Question: Following problem. I just tried to draw little things with C#. I would like to do this with a Canvas. But even without Canvas the lines are shown blurry. The simplest thing, which already fails in a simple demo project, is following code:
'''
<UserControl x:Class="Drawing.MainPage"
xmlns="http://schemas.microsoft.com/winfx/2006/xaml/presentation"
xmlns:x="http://schemas.microsoft.com/winfx/2006/xaml"
xmlns:d="http://schemas.microsoft.com/expression/blend/2008"
xmlns:mc="http://schemas.openxmlformats.org/markup-compatibility/2006" mc:Ignorable="d"
d:DesignHeight="300" d:DesignWidth="400">
<Grid x:Name="LayoutRoot" Background="White">
<Line Y1="1" Y2="300" StrokeThickness="1"
Stroke="Black" Margin="10 0 0 0"/>
</Grid>
</UserControl>
'''
This line is just shown blurry. I have tried so much, but i can't figure out how to achieve crisp and one pixel wide lines.
I tried following things:
- 'UseLayoutRounding="True"'- <URL>
It would be good, if a solution was found, that allows me to snap lines, which are hold by a Canvas.
The reason for this is: for technical reasons we needed a borderless OOB application, which implements a custom border (resizing) and also a custom application bar, which contains the minimize, maximize and close items. I just tried draw these icons by hand, via lines etc.:

Is there maybe an easier way? I just don't want to use image resources. Thanks!
Any help would be appreciated.
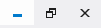
Answer: The coordinates are points between pixels.
The blurry line you're seeing is a result of the render engine trying to spread the drawing equally between both pixels that a 1px line would cover with this being the case.
This allows an engine to work from 0,0 to maxX,maxY and still use partial pixel rendering.
add 0.5 to your coords and it will appear sharp as a tack.
Or translate to 0.5,0.5